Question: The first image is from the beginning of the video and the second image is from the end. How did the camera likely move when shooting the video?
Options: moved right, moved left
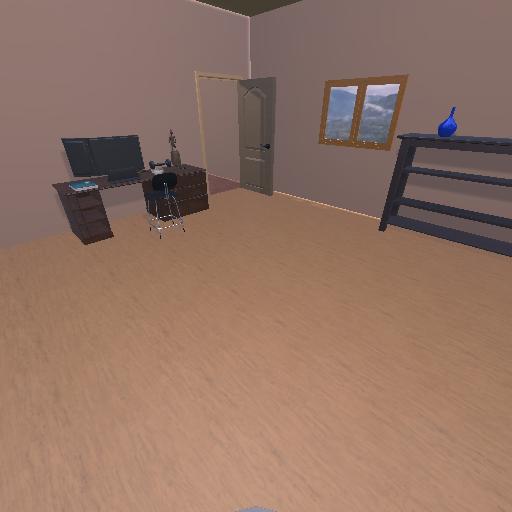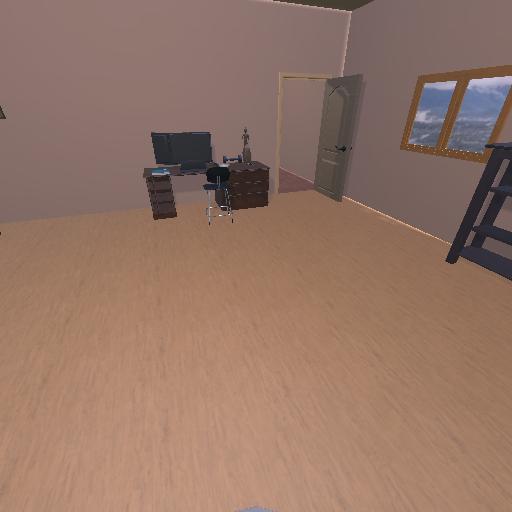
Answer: moved right